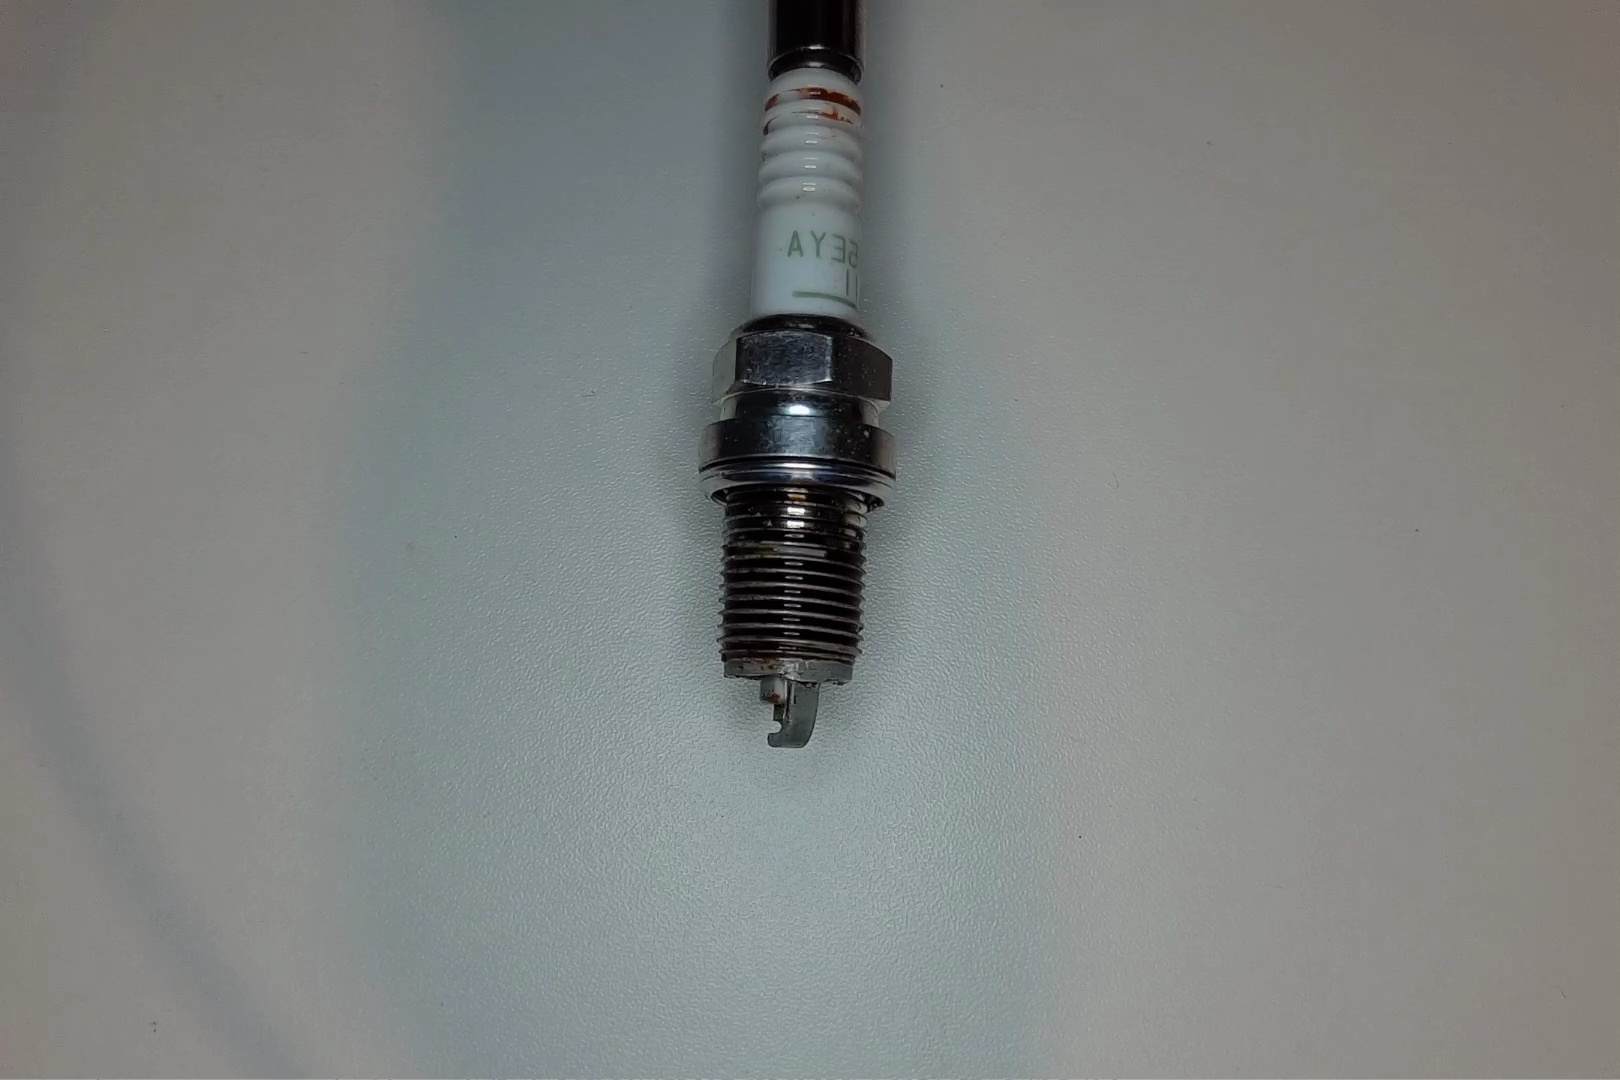
Label: anomaly